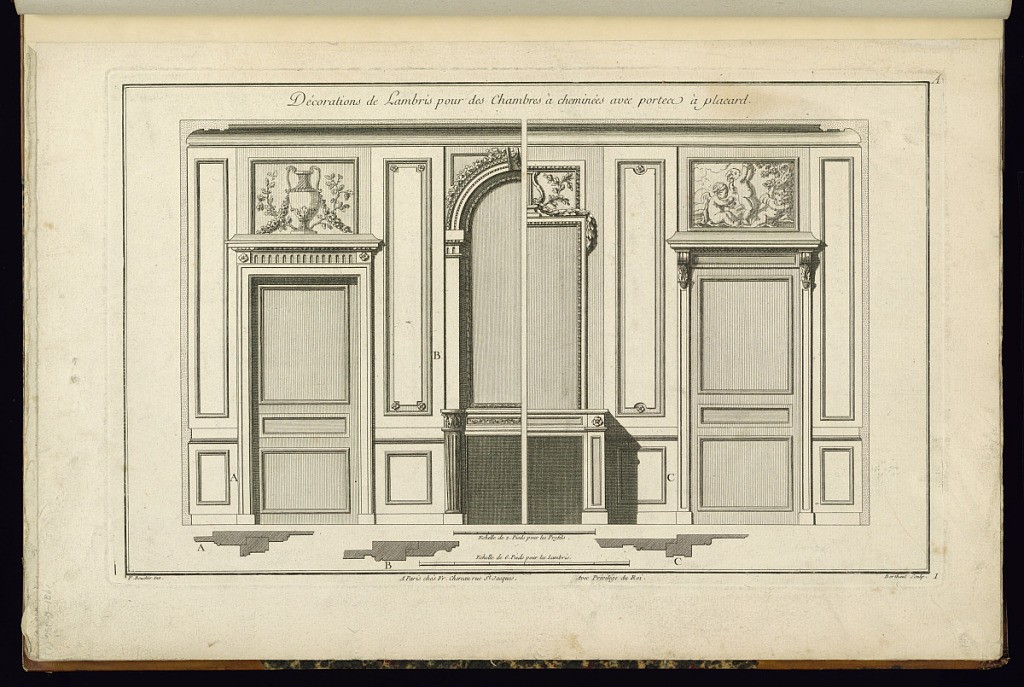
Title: Décorations de Lambris pour des Chambres à cheminées avec portes à placard
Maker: Juste-François Boucher, French, 1736 – 1782
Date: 1774
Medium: Engraving on laid paper
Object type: Print
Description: Split design for an interior with a fireplace at the center. The room is decorated with overdoor panels of a vase with garland and branches (left) and a scene of winged putti (right). The doors feature decorative motifs including fluting, rosettes, egg and dart, scroll brackets with acanthus and pinecones, and lamb tongue. The fireplace features motifs including fluting, acanthus leaves, rosettes, floral garland, bead course, egg and dart, and a lyre. The plate is signed.